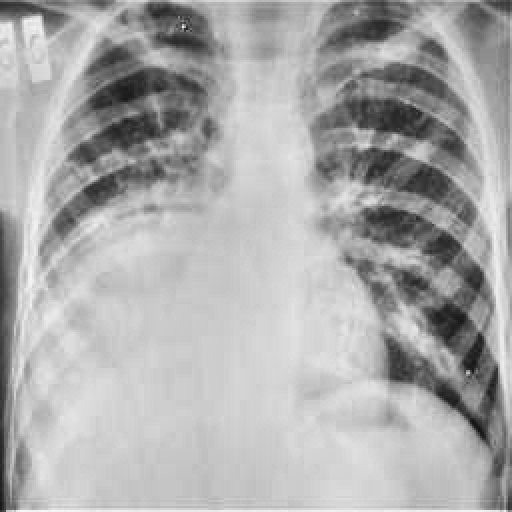
Finding: TUBERCULOSIS